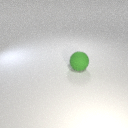
large green rubber sphere